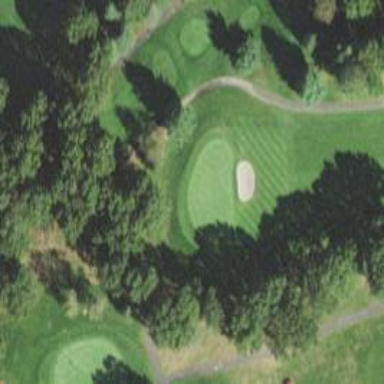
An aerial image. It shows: View of golf hole.